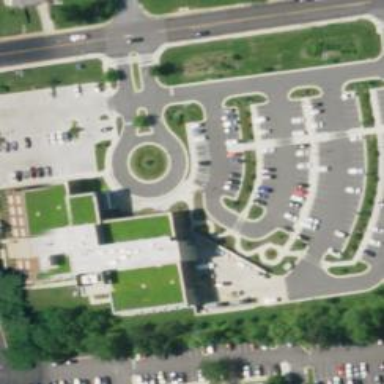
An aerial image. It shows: Parking space.